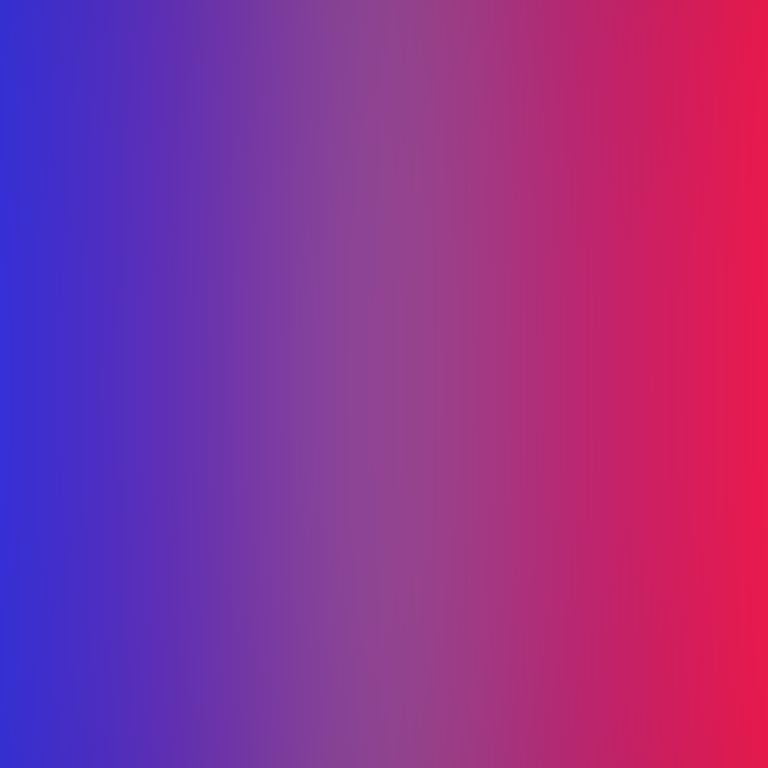
Abstract light effect, smooth gradient from deep blue to vibrant red, energetic atmosphere, soft blend, no room, no furniture, no objects.